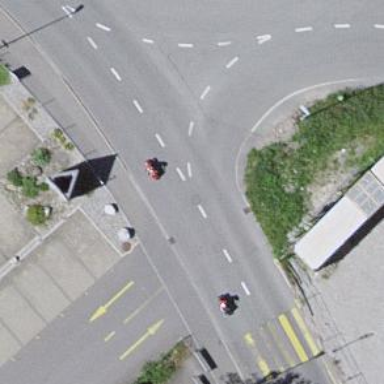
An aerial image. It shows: Asphalt sidewalk along the footway.